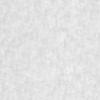
Label: no_change